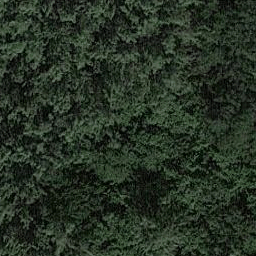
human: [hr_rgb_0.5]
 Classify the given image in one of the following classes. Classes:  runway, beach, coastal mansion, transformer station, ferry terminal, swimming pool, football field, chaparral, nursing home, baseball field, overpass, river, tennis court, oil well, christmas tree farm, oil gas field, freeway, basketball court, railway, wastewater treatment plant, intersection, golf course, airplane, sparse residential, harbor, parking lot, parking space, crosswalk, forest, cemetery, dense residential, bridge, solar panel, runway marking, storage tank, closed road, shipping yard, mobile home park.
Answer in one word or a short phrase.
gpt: forest